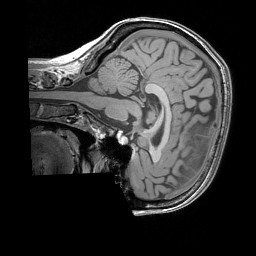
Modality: T1w
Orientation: sagittal
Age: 38
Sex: female
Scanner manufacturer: siemens
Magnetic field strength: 3 T
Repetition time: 1.83 s
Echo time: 0.00303 s